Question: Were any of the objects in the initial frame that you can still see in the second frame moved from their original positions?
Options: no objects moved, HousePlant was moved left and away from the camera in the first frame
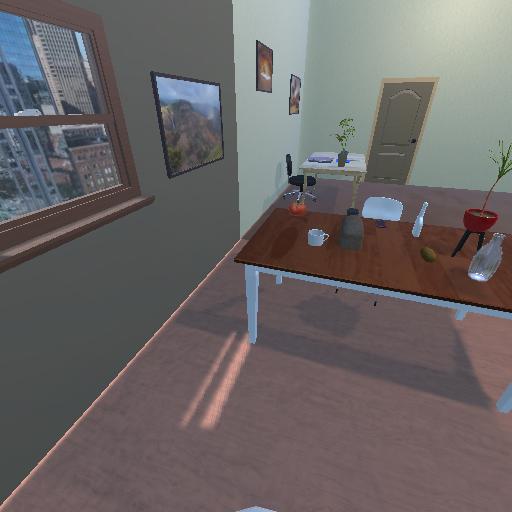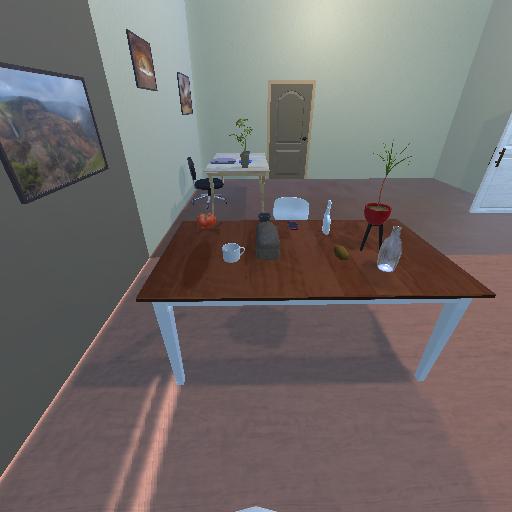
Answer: no objects moved